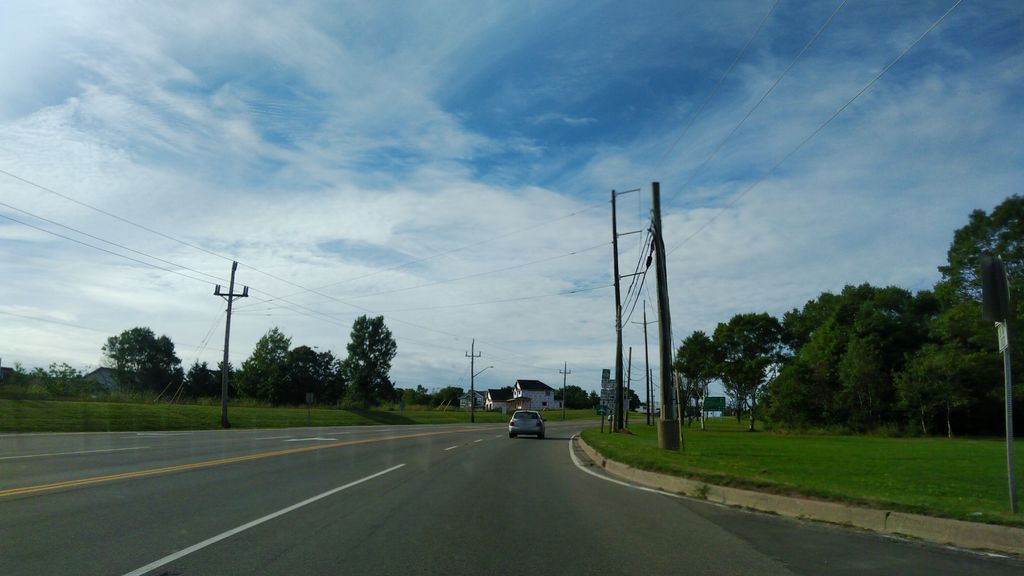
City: charlottetown